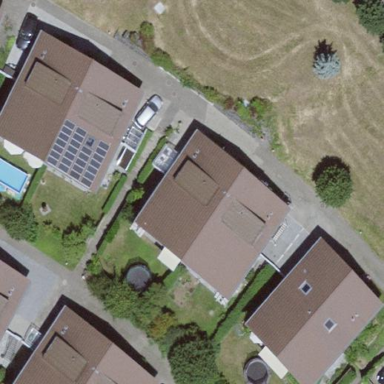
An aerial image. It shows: Residential building.